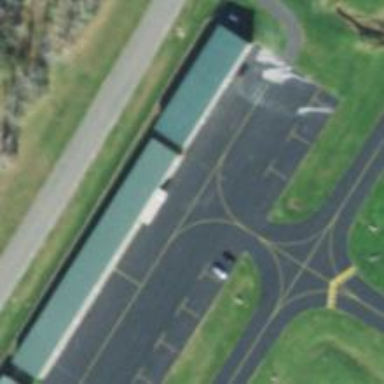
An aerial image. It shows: Image of taxiway at airport.